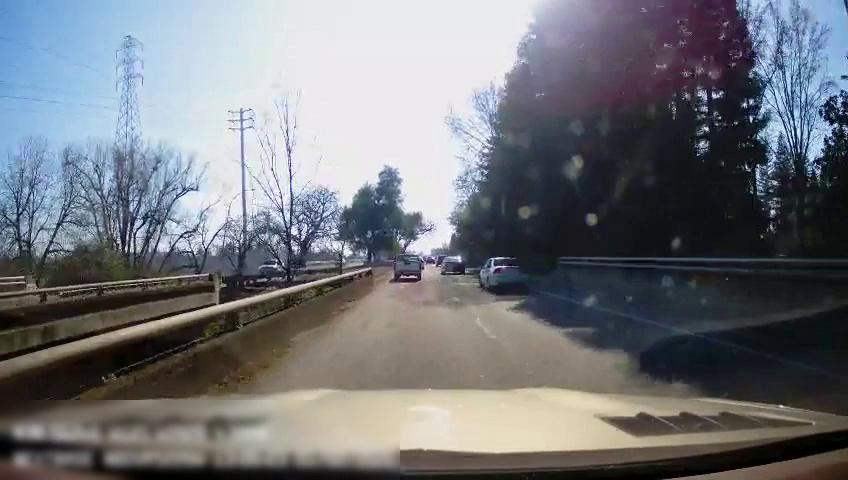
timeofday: Day
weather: Sunny
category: Drivable Space
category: Vehicles | SUV
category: Vehicles | Truck
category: Vehicles | Car
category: Vehicles | Car
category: Vehicles | SUV
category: Vehicles | Car
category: Lanes | Current Lane
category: Lanes | Alternate Lane